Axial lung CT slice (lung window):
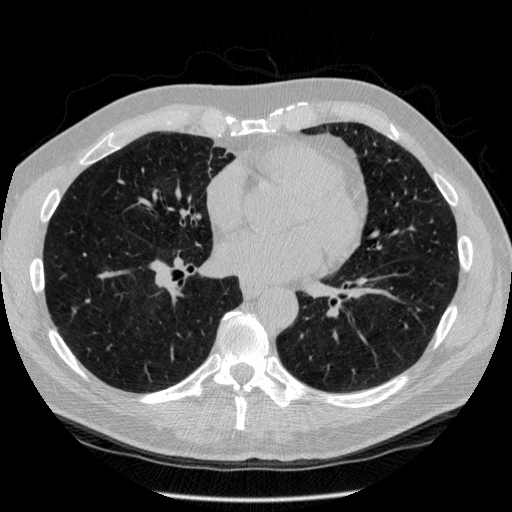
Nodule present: no